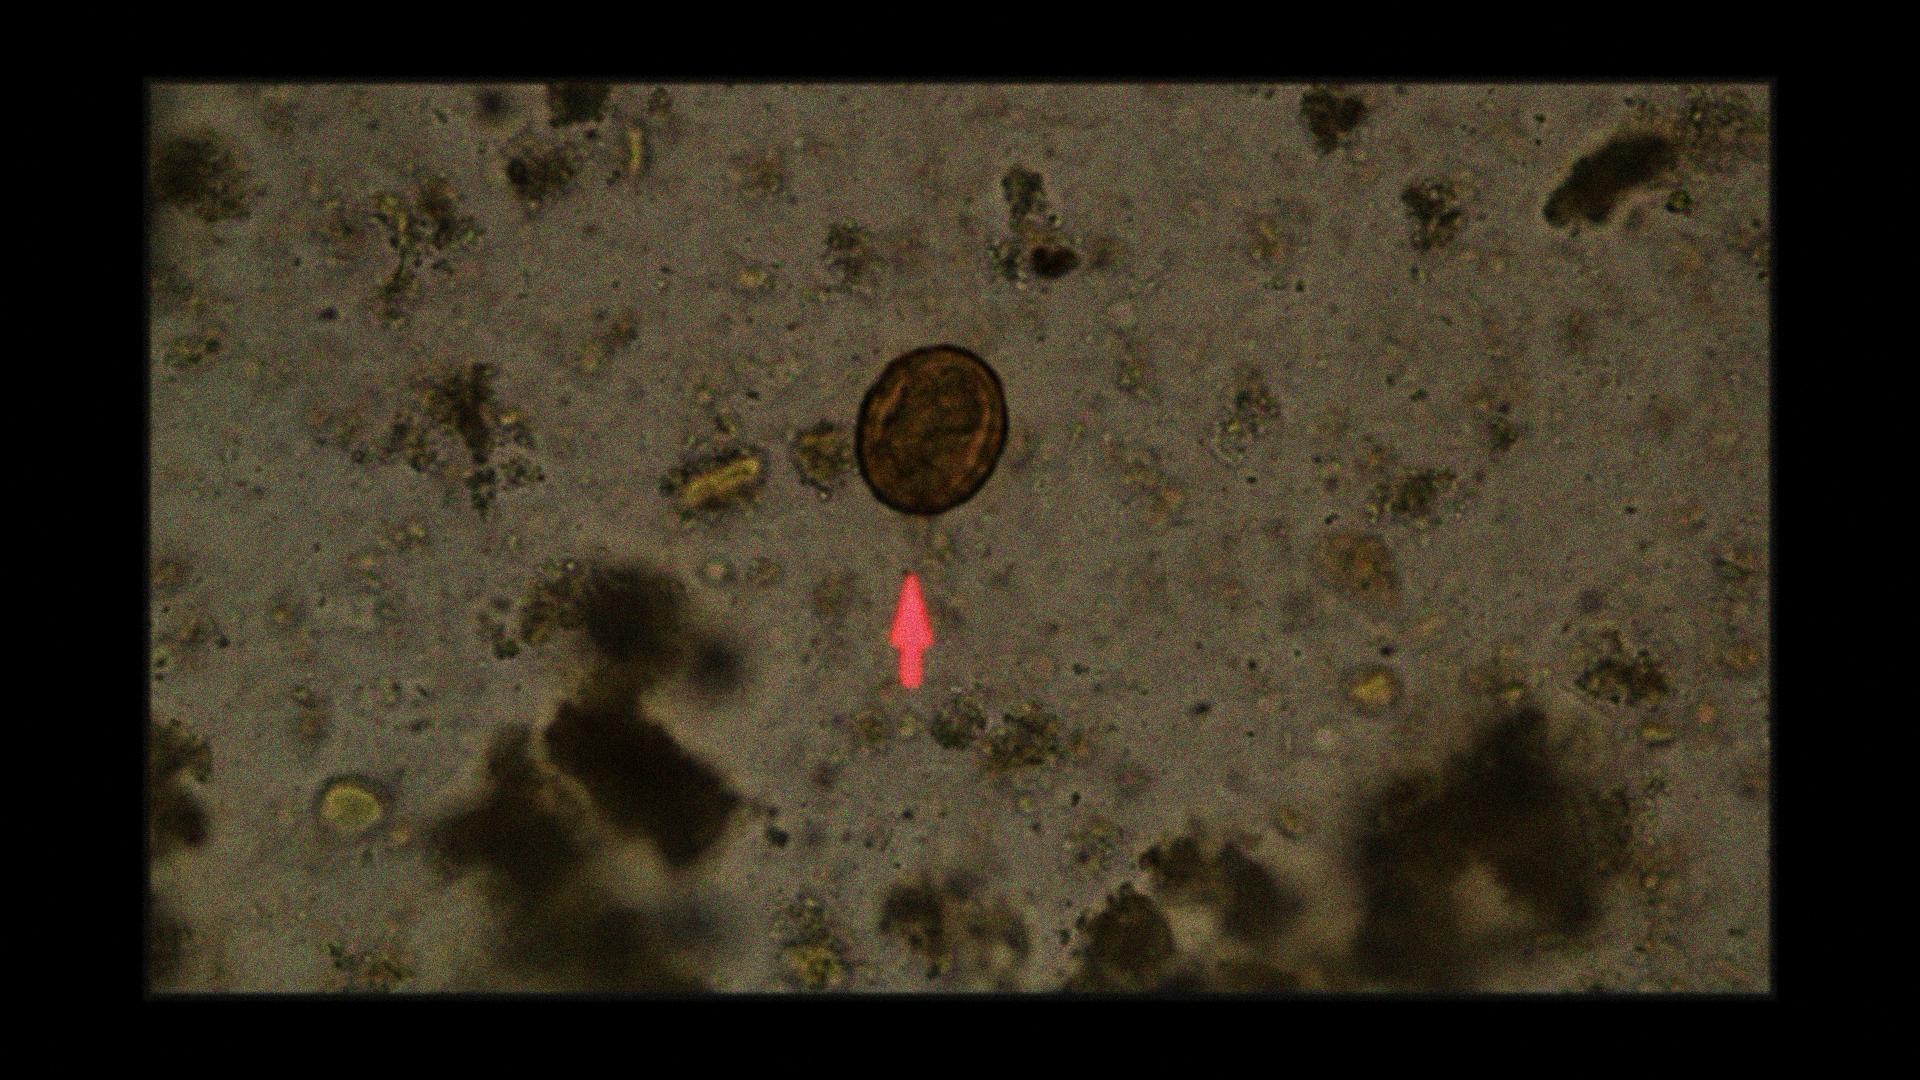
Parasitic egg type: Ascaris lumbricoides